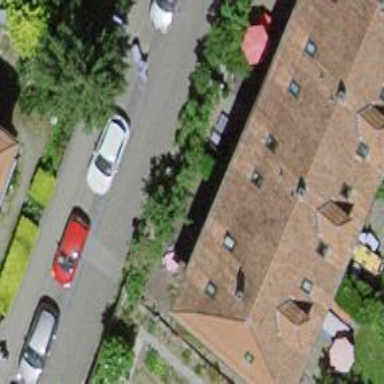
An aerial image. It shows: Residential building with hipped roof covered in maroon roof tiles. The roof orientation is across.